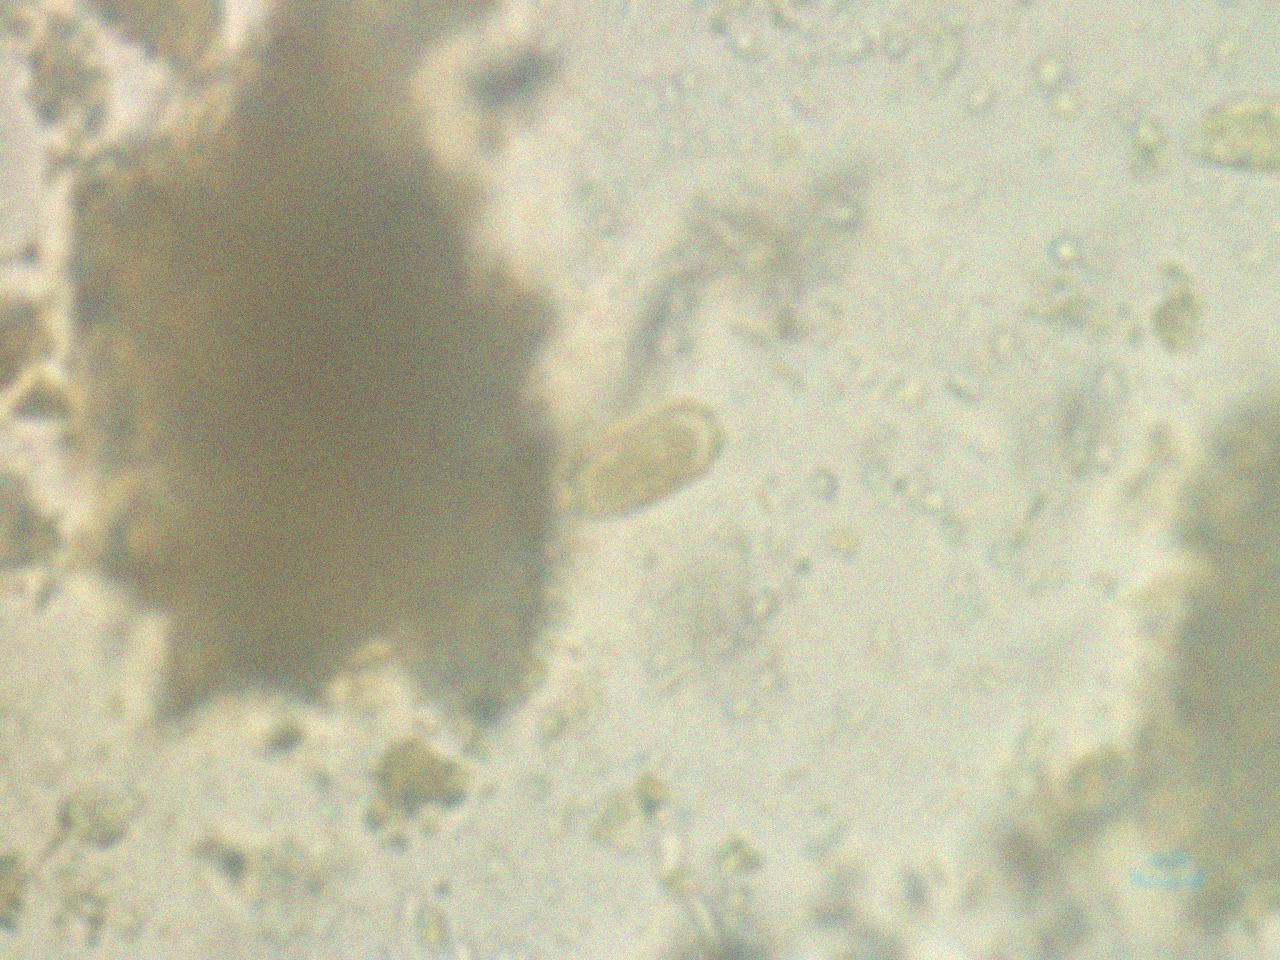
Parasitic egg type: Capillaria philippinensis